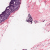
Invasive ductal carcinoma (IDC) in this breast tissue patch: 0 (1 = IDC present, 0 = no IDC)